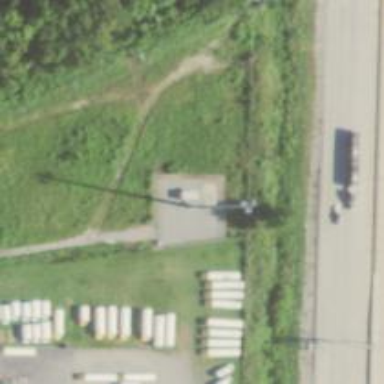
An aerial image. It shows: Mast structure.